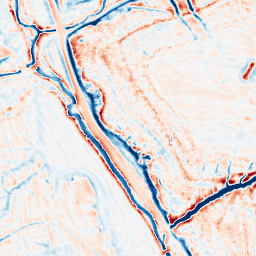
Category: edge_preserving
Decomposition family: bilateral
Decomposition parameters: d: 15
sigma_color: 75
sigma_space: 75
Upsampling method: fft_zeropad
Upsampling parameters: scale: 4
Upsampling scale: 4